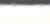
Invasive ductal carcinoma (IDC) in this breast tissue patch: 0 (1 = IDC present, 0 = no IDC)